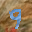
Label: 9